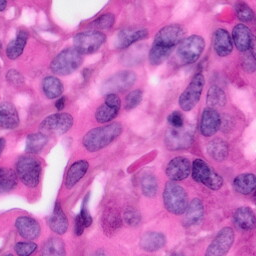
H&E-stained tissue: Pancreatic